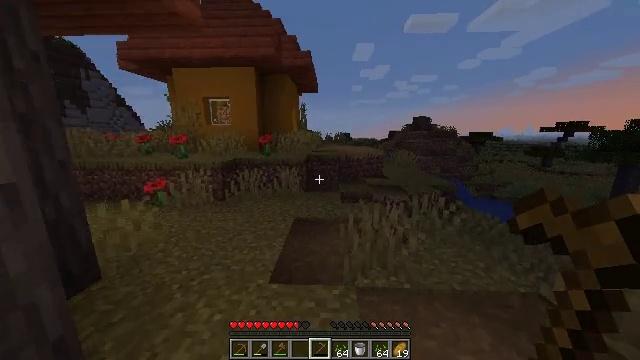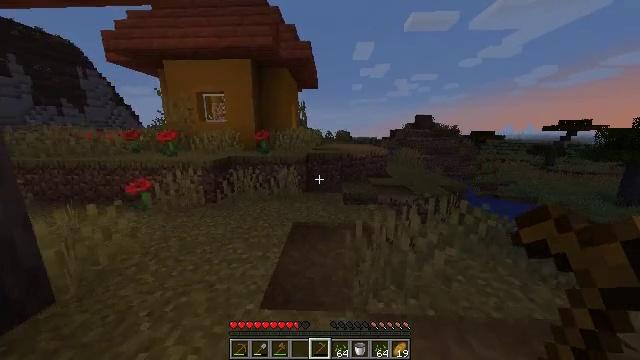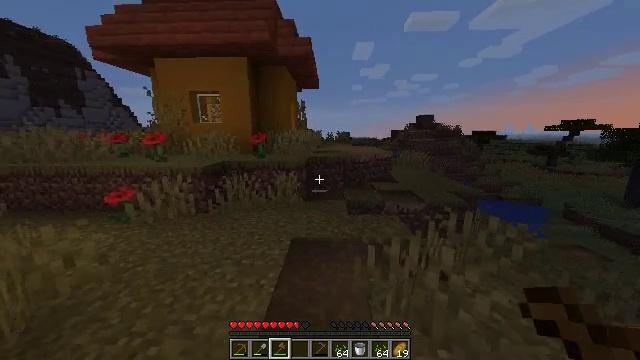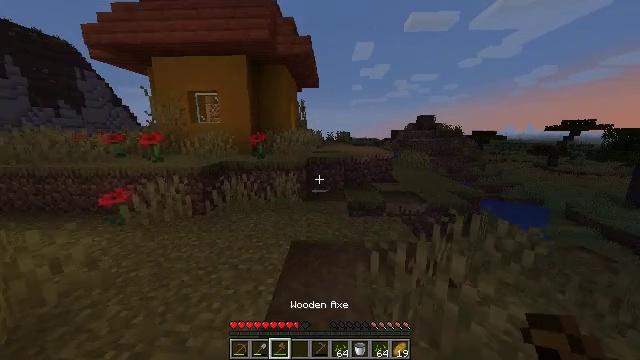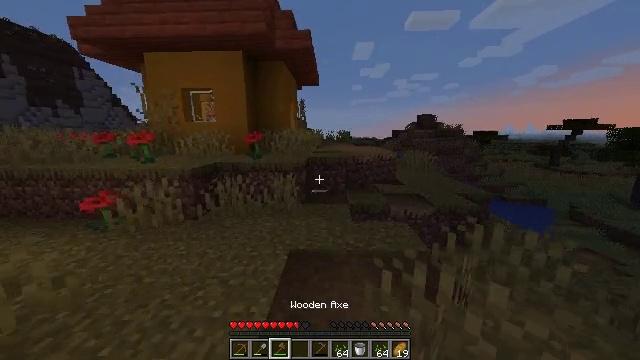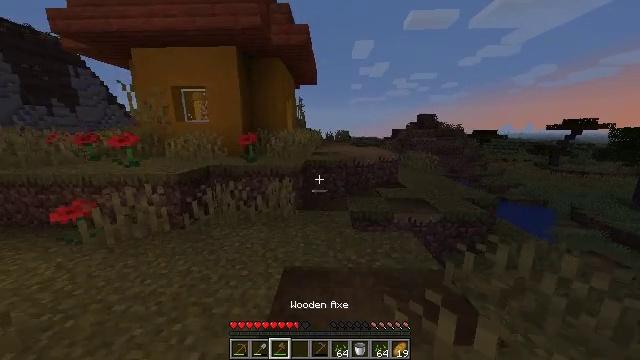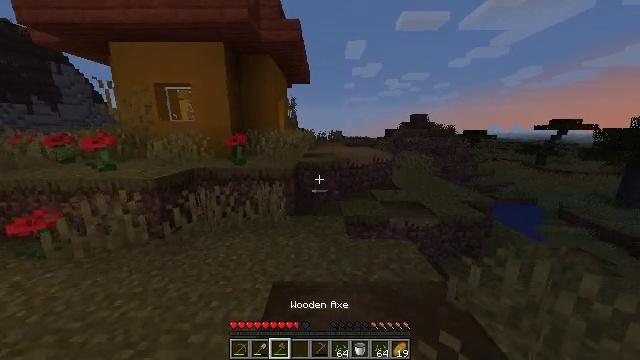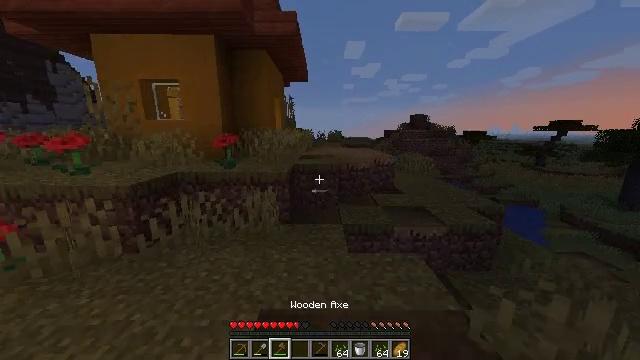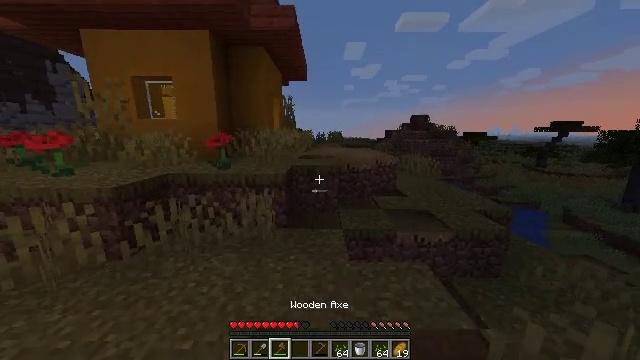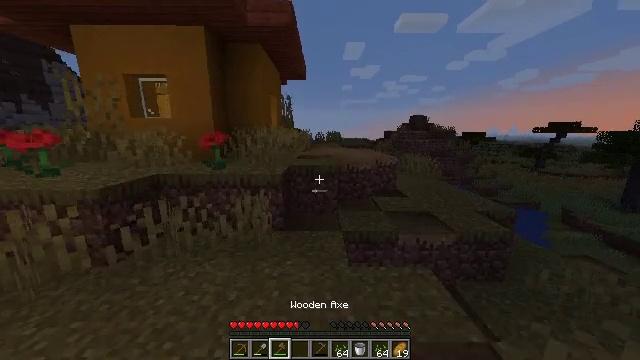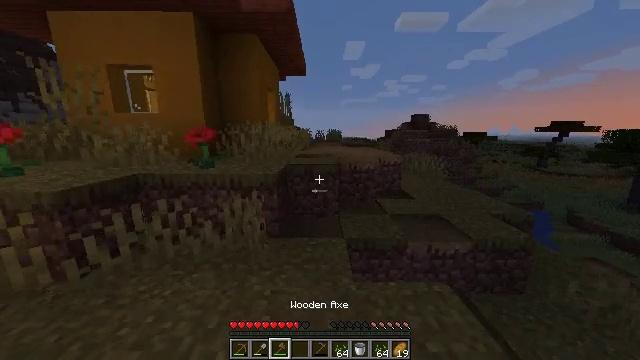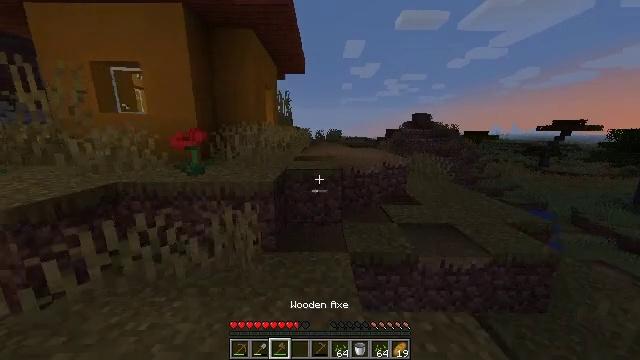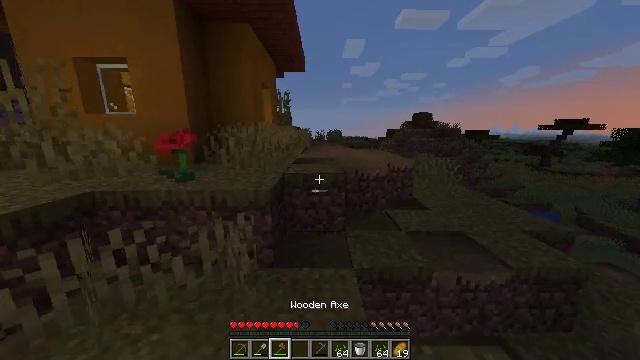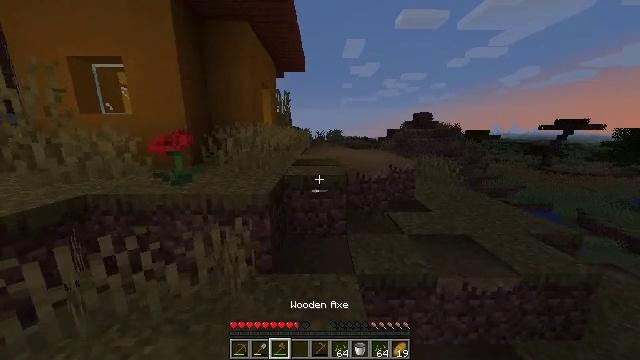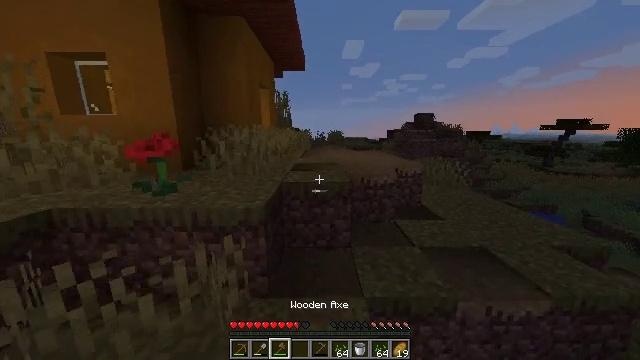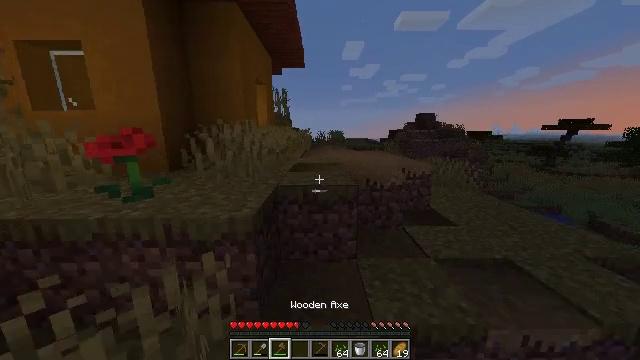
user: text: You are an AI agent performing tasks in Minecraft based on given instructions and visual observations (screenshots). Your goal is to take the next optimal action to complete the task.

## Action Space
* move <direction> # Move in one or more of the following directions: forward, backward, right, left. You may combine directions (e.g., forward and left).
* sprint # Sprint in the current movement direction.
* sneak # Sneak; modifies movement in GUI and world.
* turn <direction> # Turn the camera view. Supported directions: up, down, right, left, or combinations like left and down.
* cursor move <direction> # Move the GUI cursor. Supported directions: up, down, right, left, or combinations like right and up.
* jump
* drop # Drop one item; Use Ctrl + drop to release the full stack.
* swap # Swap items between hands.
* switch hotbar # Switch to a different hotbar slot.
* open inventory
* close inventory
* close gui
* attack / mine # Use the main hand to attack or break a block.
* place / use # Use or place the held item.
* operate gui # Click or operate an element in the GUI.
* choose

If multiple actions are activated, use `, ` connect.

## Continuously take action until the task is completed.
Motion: motion action
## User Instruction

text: Destroy the orange bed to move it.
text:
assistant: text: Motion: move forward, sprint
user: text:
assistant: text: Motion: move forward, sprint, switch to hotbar 3
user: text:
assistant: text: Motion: move forward, sprint, switch to hotbar 3
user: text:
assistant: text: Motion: move forward, sprint, switch to hotbar 3
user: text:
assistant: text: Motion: move forward, sprint
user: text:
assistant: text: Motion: move forward, sprint, turn right
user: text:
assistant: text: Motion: move forward, sprint
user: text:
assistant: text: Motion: move forward, sprint
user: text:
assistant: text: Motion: move forward, sprint
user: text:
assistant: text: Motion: move forward, sprint
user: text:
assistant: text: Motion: move forward, sprint
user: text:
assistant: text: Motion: move forward, sprint
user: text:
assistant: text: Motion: move forward, sprint
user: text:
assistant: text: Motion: move forward, sprint
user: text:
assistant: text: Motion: move forward, sprint
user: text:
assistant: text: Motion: move forward, sprint
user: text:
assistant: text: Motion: move forward, sprint
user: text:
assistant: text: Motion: move forward, sprint
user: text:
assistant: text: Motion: move forward, sprint
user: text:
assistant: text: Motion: move forward, sprint, jump
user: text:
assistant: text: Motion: move forward, sprint, jump
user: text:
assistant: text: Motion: move forward, sprint, jump
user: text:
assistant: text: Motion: move forward, sprint, jump
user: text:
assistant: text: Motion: move forward, sprint, jump
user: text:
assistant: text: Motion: move forward, sprint, jump
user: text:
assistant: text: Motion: move forward, sprint, jump
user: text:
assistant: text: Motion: move forward, sprint
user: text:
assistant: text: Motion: move forward, sprint
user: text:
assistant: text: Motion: move forward, sprint
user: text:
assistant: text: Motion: move forward, sprint